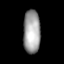
Tissue: lung
Cell type: Epithelial cells
Senescence score: 0.2128
Nuclear area (px): 731
Mean DAPI intensity: 159.031